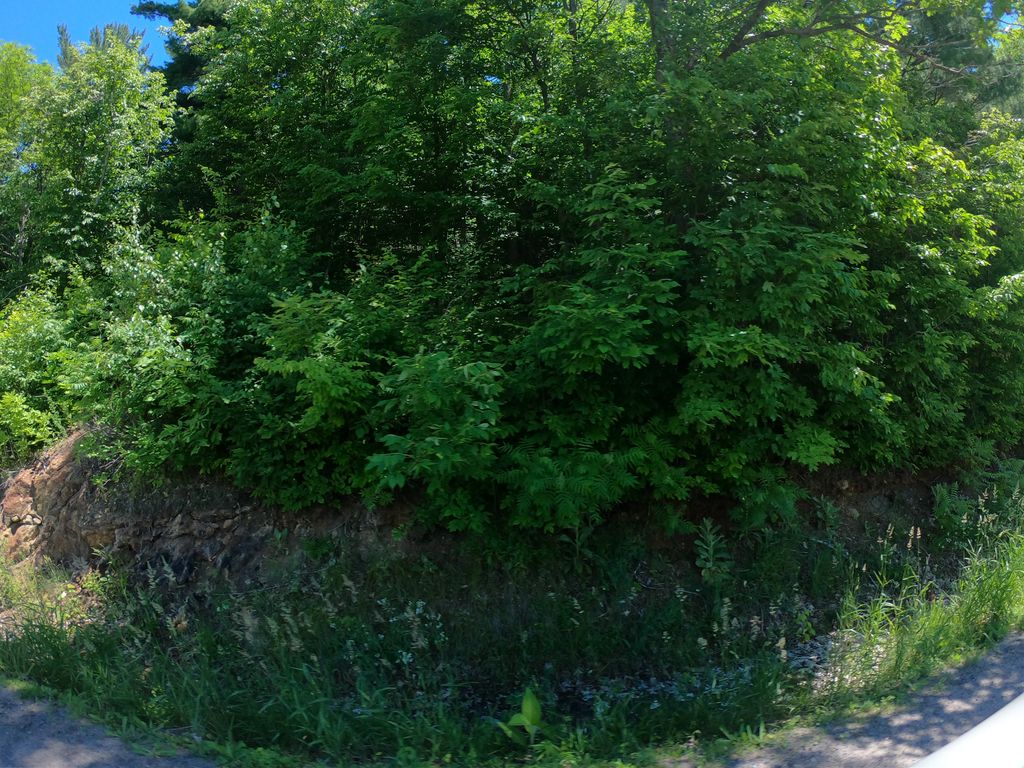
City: ottawa-gatineau